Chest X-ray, AP view. Patient: 20 years old, sex M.
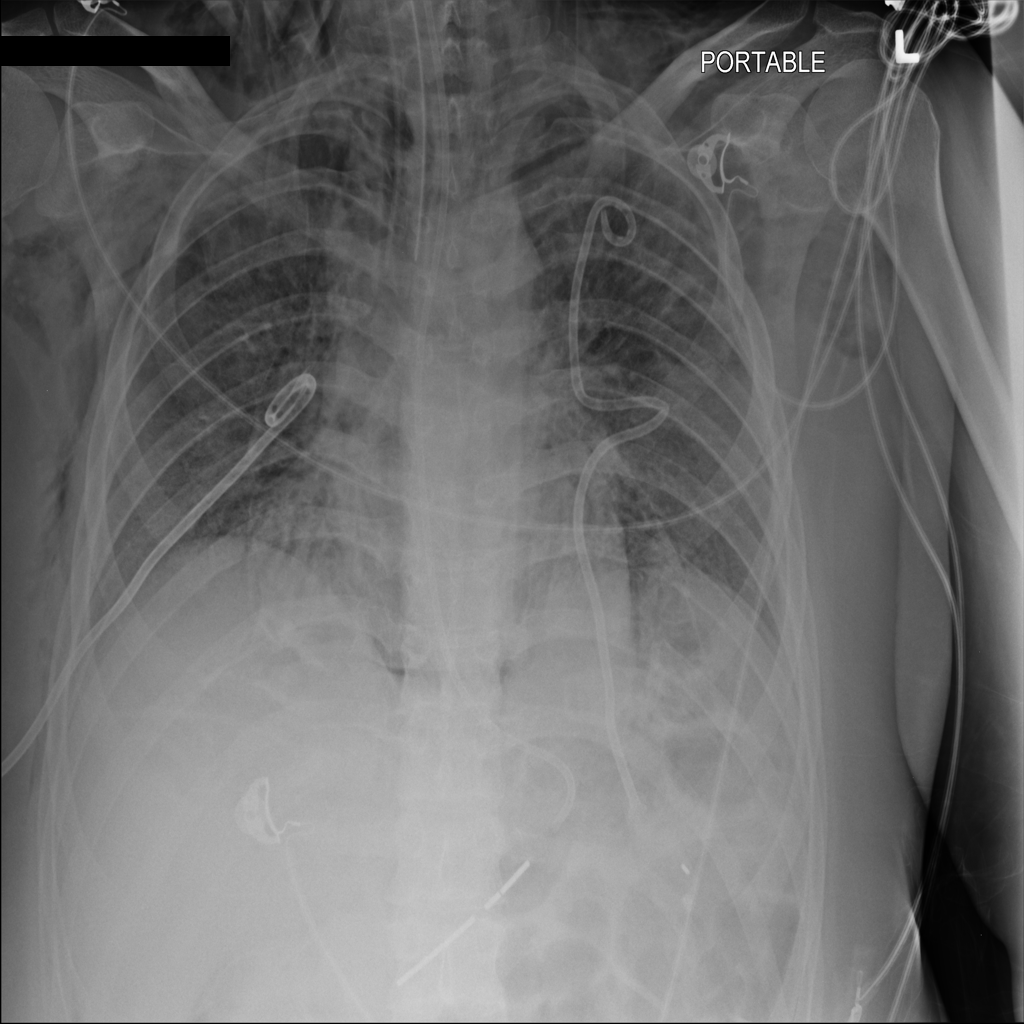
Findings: Emphysema